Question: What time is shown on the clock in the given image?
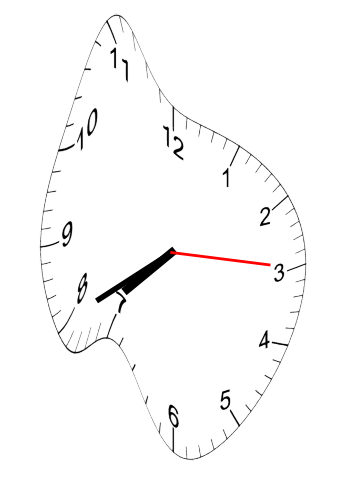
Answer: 07:40:15